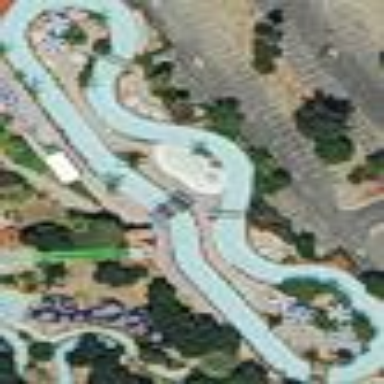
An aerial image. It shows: Lazy river canal.